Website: bh-photo
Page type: payment
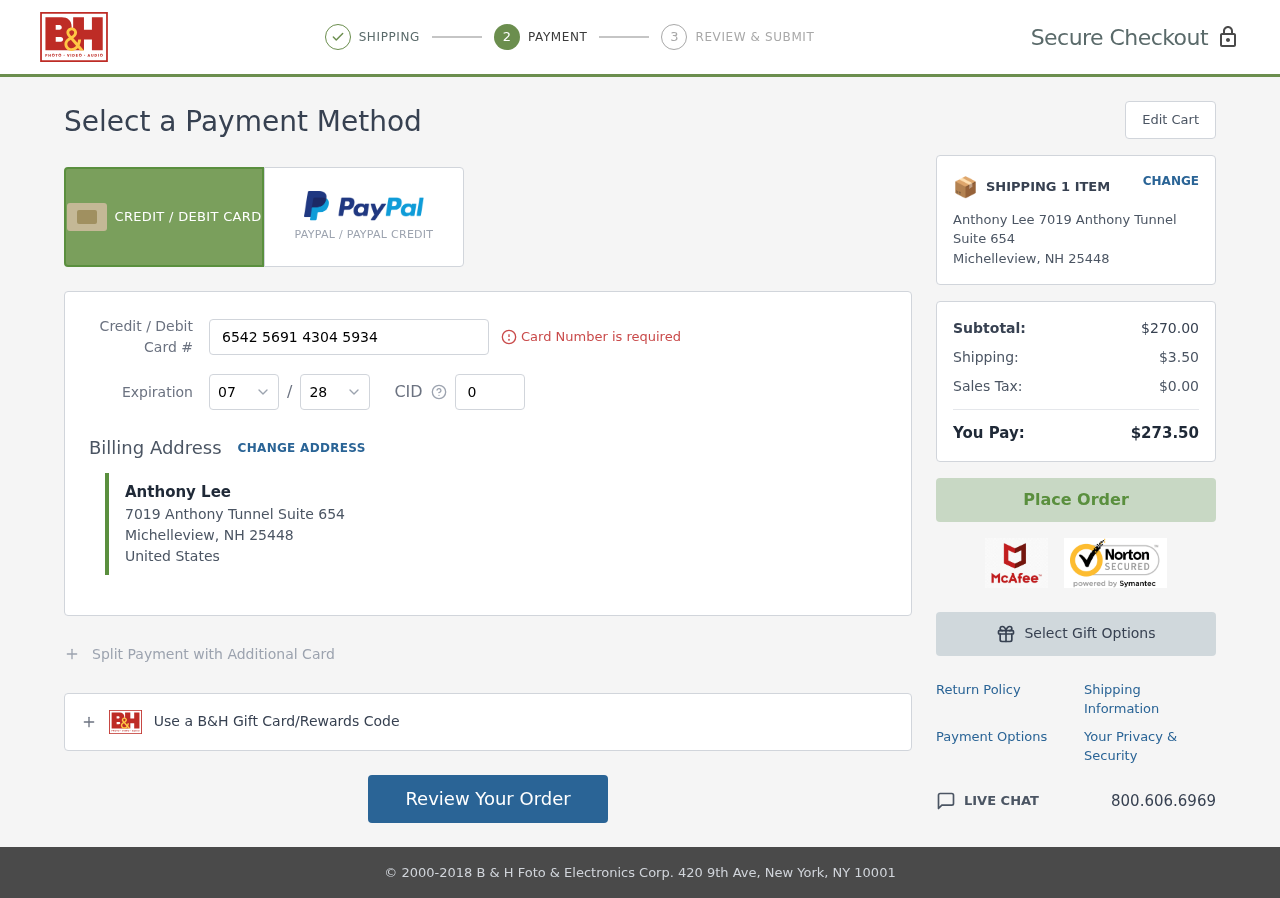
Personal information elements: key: PII_CARD_CVV
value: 078
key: PII_CARD_EXPIRY_MONTH
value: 07
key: PII_CARD_EXPIRY_YEAR
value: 28
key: PII_CARD_NUMBER
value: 6542 5691 4304 5934
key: PII_CITY
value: Michelleview
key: PII_COUNTRY
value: United States
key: PII_FULLNAME
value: Anthony Lee
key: PII_POSTCODE
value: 25448
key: PII_STATE_ABBR
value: NH
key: PII_STREET
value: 7019 Anthony Tunnel Suite 654
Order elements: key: ORDER_NUM_ITEMS
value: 1
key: ORDER_SUBTOTAL
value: $270.00
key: ORDER_SHIPPING_COST
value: $3.50
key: ORDER_TAX
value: $0.00
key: ORDER_TOTAL
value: $273.50